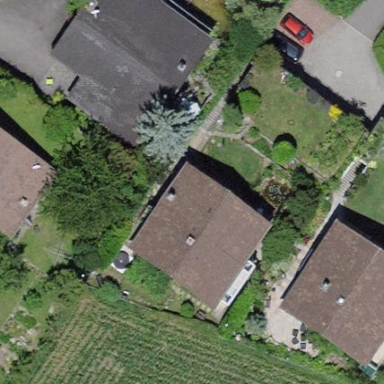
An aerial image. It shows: Residential building.